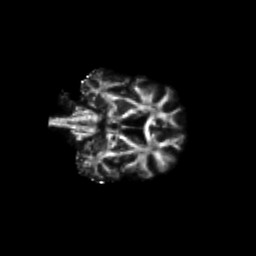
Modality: FA
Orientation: coronal
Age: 67
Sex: female
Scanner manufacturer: siemens
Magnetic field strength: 3 T
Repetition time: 4.71 s
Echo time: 0.0906 s